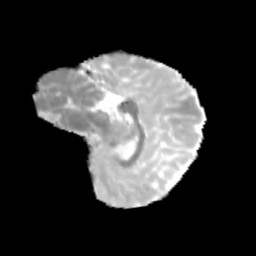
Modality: MD
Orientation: sagittal
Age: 9
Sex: female
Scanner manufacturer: siemens
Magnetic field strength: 3 T
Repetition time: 3.8 s
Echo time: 0.07 s